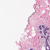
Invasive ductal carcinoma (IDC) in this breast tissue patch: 0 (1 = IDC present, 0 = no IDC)